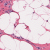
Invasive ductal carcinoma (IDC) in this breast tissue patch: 1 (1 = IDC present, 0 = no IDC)